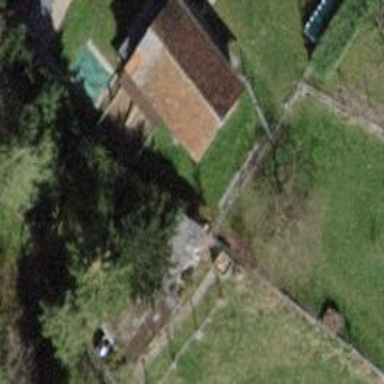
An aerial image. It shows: Hut.